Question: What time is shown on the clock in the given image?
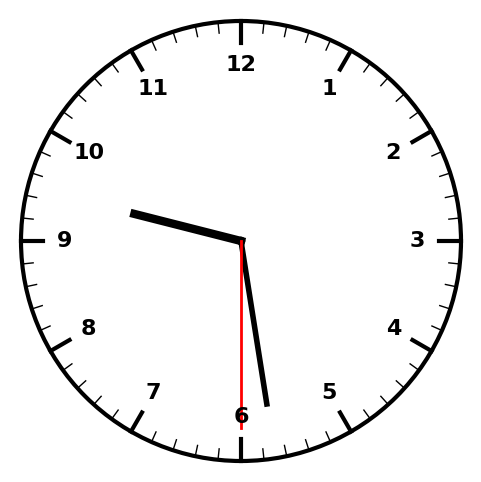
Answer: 09:28:30